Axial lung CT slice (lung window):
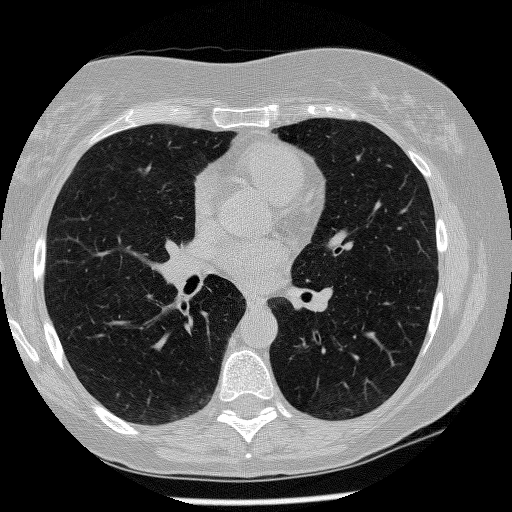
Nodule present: no